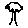
Label: tree